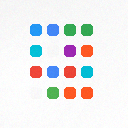
Screen state: on